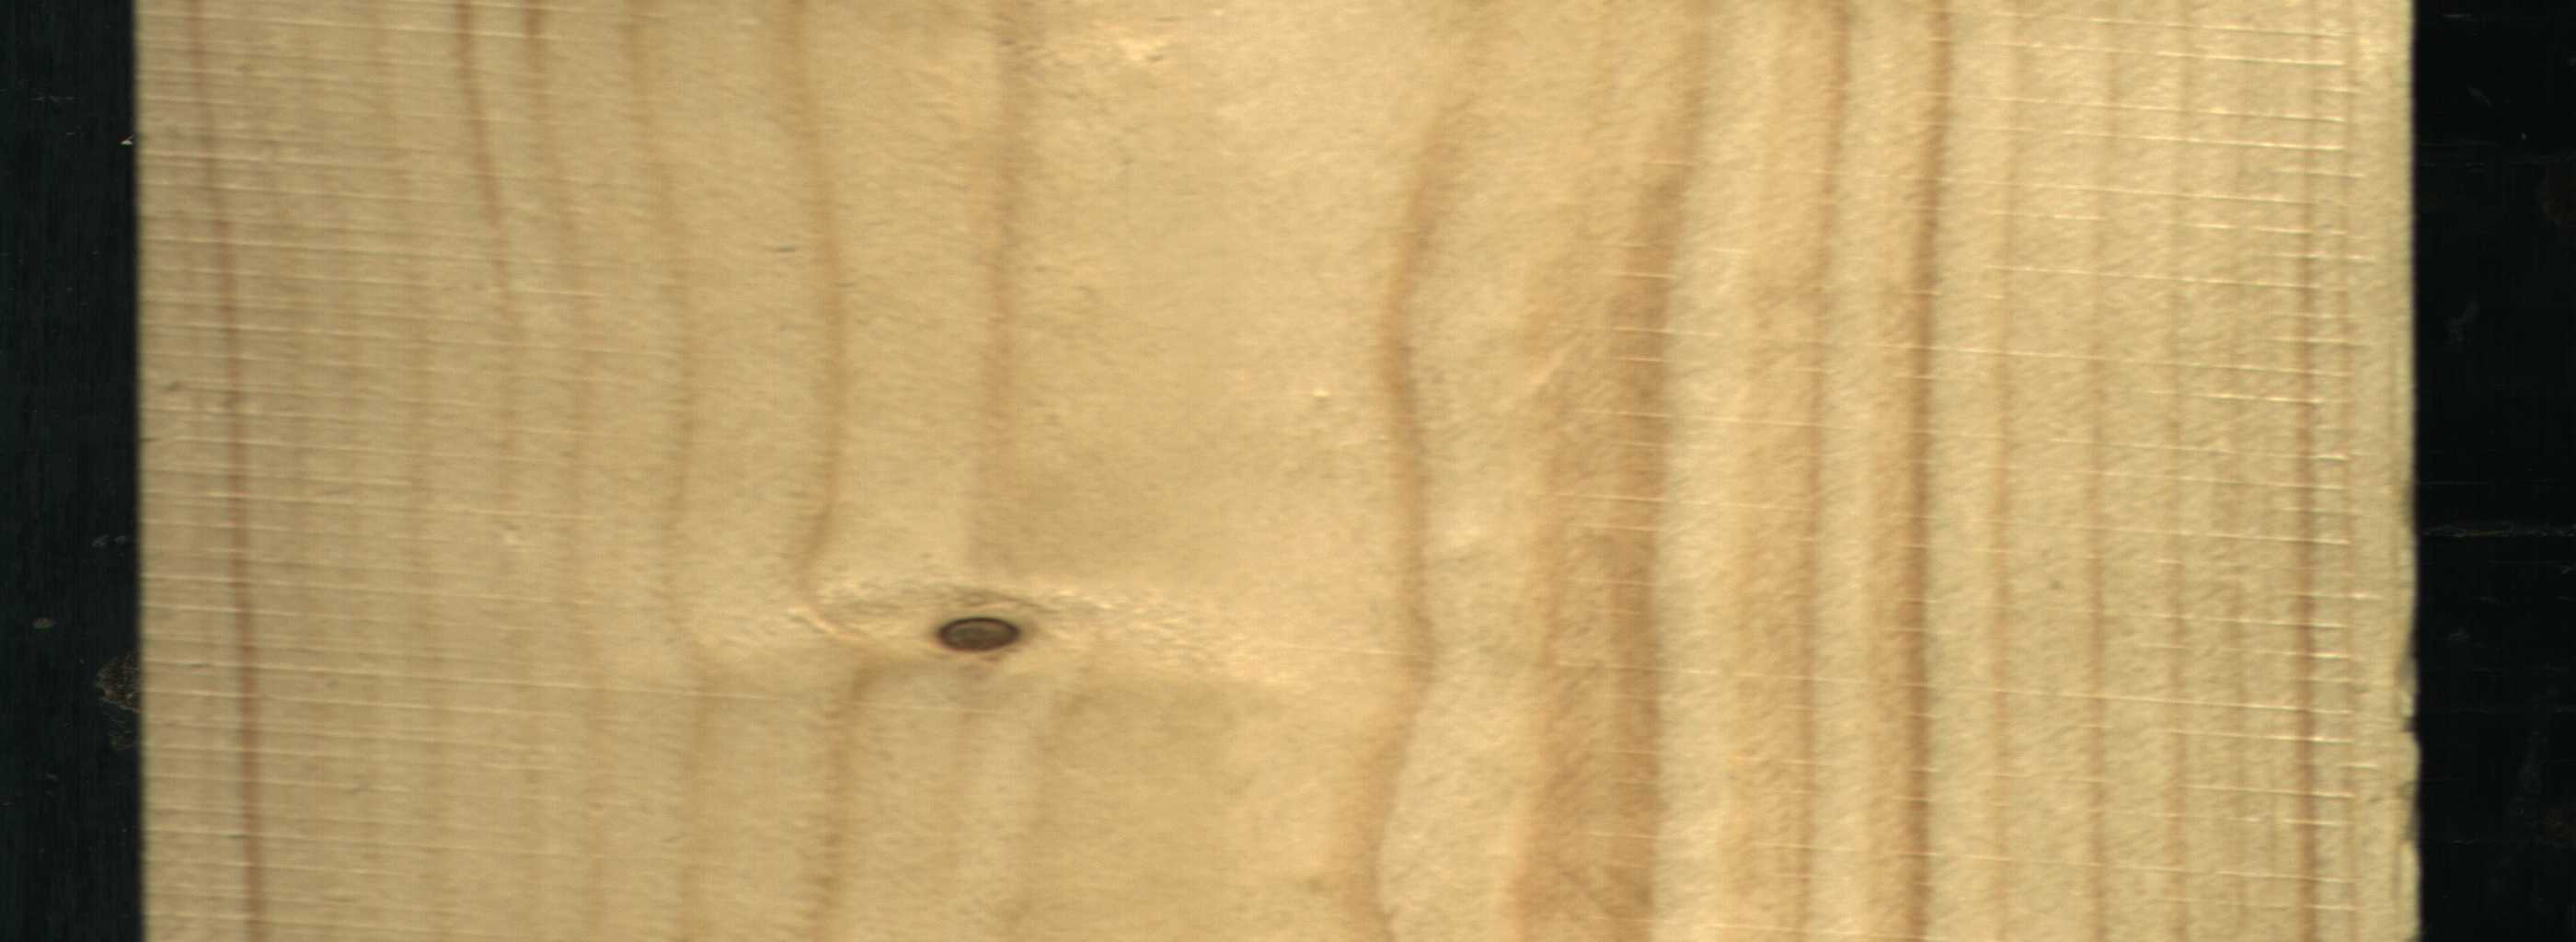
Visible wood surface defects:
Live_Knot